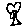
Label: tree